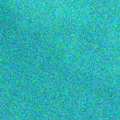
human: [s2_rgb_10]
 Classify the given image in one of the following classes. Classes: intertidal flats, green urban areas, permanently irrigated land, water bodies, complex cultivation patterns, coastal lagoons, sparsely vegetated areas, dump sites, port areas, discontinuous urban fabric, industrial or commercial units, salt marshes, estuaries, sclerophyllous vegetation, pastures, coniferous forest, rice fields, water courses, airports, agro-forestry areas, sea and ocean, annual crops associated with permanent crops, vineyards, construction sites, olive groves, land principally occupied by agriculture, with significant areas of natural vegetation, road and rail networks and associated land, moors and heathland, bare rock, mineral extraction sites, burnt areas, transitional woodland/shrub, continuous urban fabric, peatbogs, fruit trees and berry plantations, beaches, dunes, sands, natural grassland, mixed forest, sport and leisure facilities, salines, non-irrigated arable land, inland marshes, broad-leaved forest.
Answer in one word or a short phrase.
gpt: sea and ocean